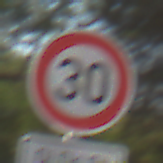
Verkehrszeichen: Geschwindigkeit30
Zusatzzeichen unten: ZeitangabenMitBeschraenkungAufWochentage3
Umgebung: Outdoor, Nature
Tageszeit: MorningAfternoon
Wetter: Clear
Licht: Natural
Jahreszeit: Summer
Kontrast: HighContrast